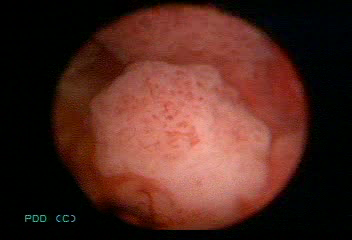
Modality: WLC
Class: Malignant
Subclass: HighGradePapillary
Lesion: L1
Stage: T1
Morphology: Papillary
Bladder cancer association: Yes
Annotated structures: Tumor, Tumor